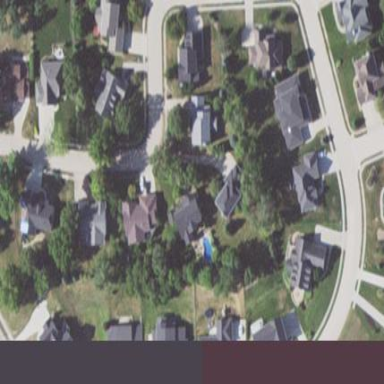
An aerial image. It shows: Residential neighbourhood.